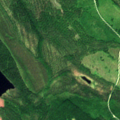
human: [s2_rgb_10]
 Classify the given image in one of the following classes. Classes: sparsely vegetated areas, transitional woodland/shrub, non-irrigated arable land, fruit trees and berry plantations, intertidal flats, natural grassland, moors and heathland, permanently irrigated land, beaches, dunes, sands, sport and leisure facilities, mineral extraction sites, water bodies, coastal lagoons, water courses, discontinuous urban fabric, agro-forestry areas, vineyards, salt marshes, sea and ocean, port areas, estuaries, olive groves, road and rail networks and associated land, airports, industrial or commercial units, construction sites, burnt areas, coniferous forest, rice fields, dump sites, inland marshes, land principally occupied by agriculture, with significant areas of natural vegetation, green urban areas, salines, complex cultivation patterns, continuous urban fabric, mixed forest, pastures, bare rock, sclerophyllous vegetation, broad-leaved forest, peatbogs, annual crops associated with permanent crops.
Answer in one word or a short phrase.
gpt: coniferous forest, transitional woodland/shrub, water bodies